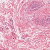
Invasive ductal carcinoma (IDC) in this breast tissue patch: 0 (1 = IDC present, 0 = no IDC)